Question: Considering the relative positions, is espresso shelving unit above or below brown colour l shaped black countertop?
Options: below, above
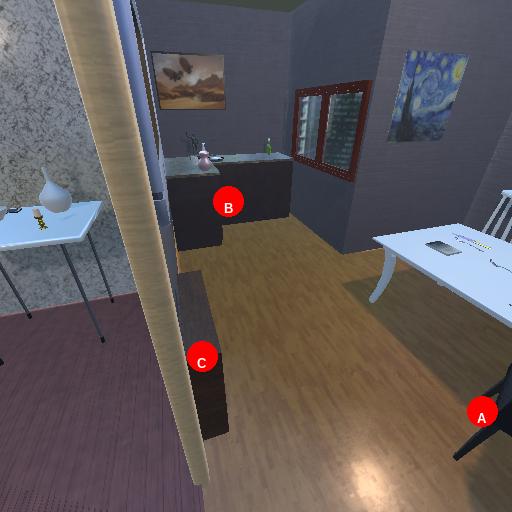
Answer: below